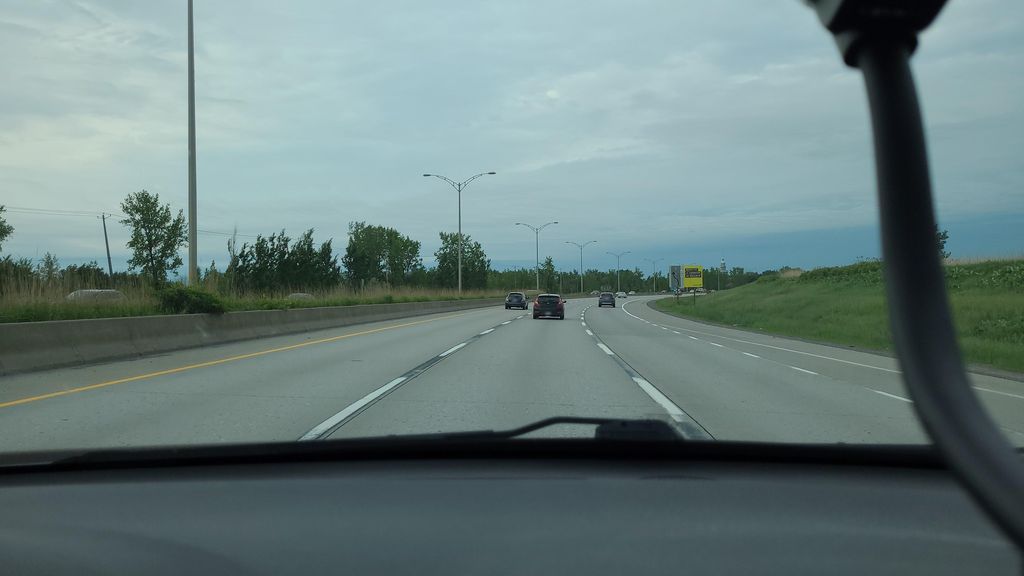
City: montreal